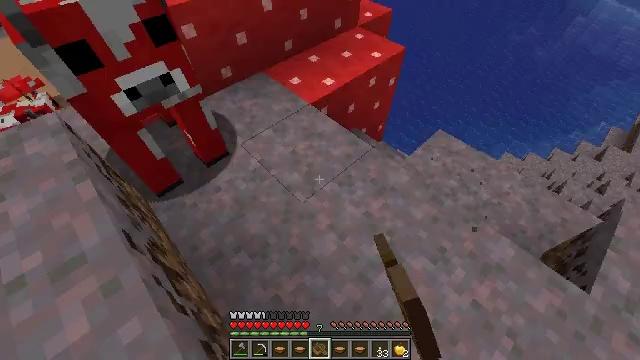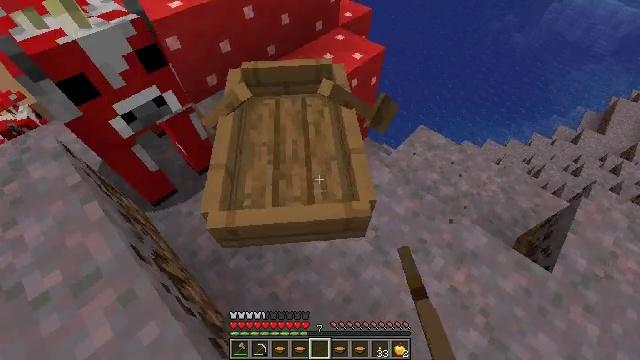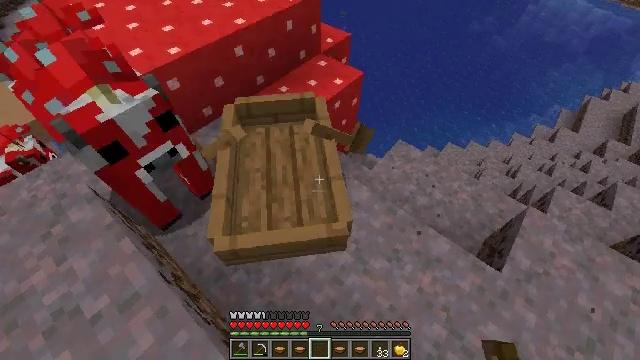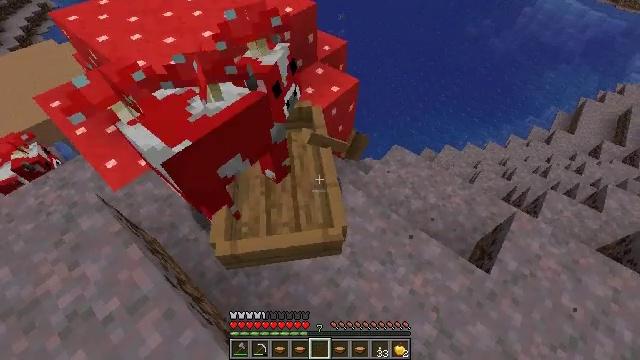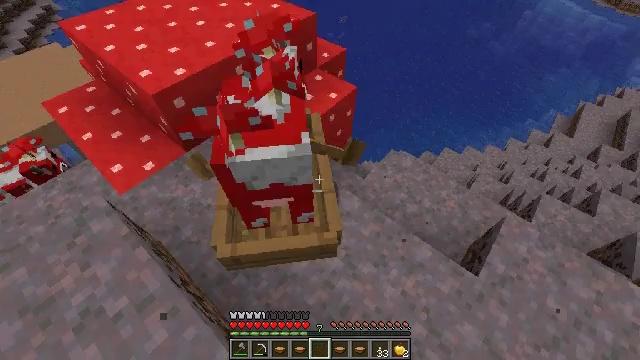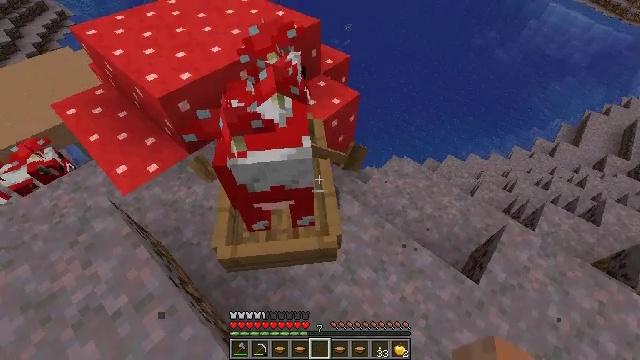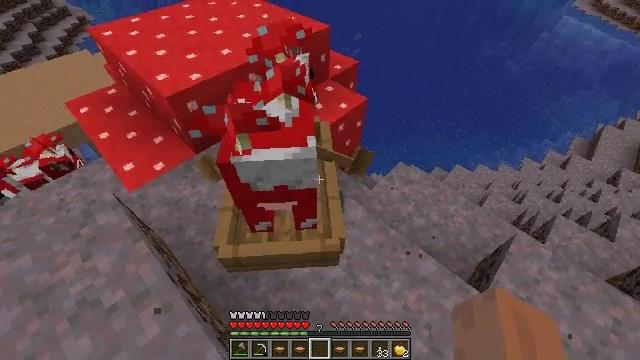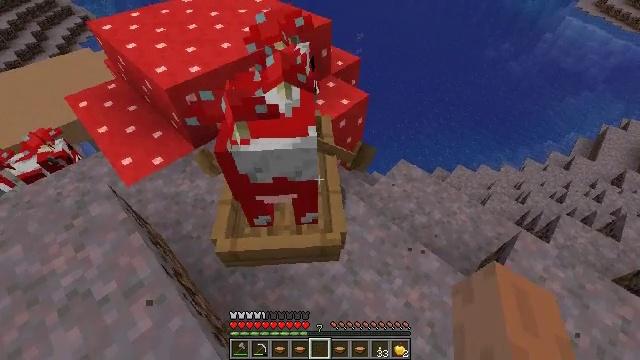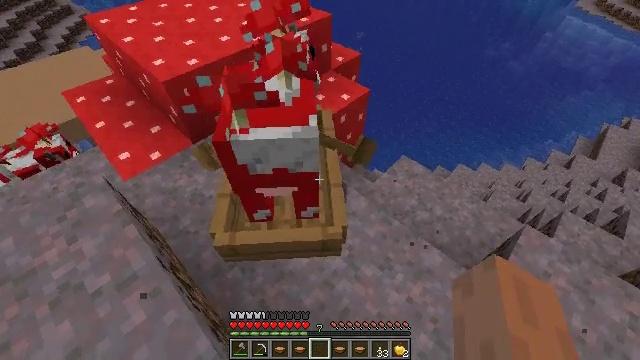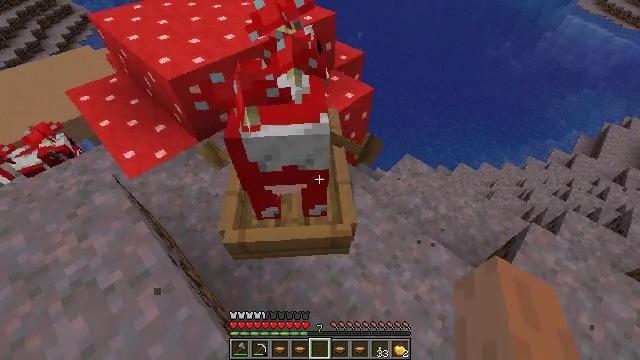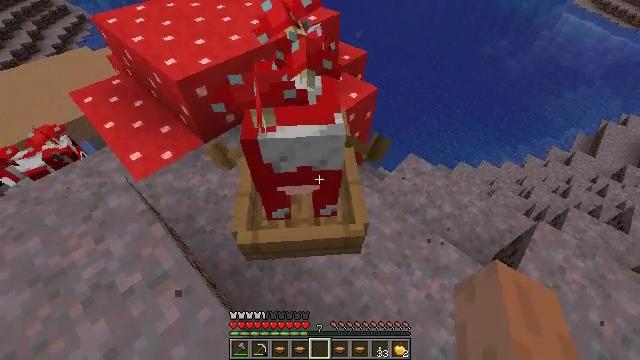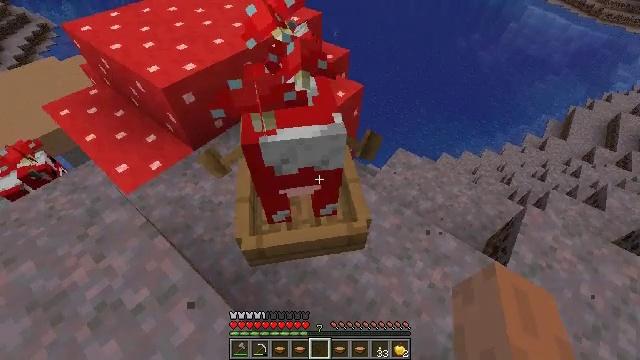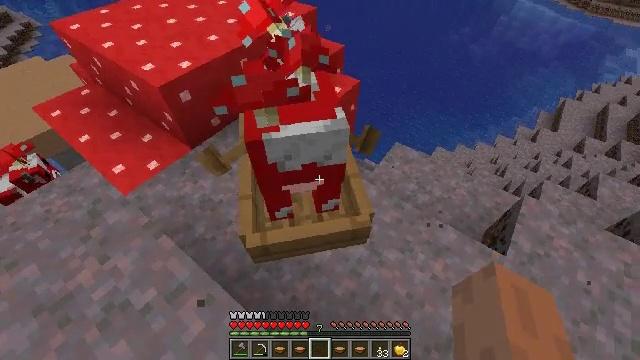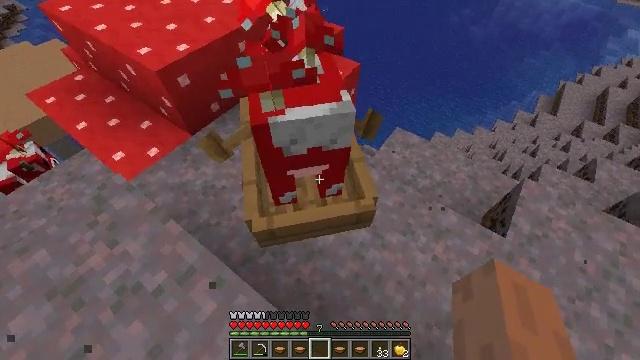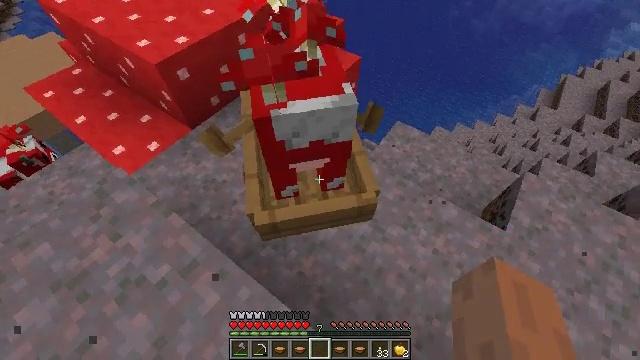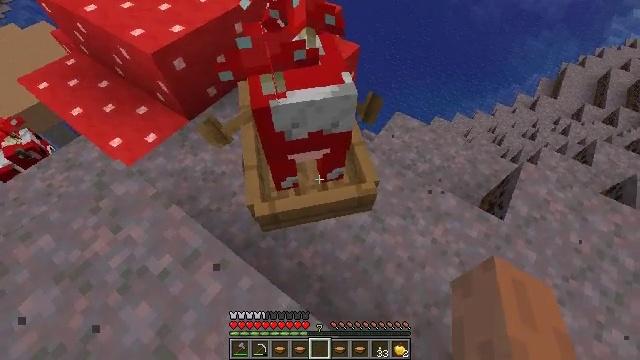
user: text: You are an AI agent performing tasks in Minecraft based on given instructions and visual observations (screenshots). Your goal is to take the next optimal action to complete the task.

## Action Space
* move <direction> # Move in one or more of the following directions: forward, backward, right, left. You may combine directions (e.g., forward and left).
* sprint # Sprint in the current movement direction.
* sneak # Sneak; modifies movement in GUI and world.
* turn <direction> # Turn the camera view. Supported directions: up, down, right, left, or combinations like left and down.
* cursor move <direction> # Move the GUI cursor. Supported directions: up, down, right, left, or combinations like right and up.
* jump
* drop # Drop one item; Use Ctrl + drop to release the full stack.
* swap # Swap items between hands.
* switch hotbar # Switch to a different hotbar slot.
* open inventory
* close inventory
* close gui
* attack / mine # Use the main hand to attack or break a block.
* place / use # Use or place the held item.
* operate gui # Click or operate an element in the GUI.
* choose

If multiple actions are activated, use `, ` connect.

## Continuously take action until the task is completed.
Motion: motion action
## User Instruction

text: Drop a mushroom stew.
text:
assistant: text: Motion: move back, turn right and down, use / place, jump
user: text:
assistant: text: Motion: turn right, jump
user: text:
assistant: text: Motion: jump
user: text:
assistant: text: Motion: no_op
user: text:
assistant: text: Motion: turn left and up
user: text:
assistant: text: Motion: turn left and up
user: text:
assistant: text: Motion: move left
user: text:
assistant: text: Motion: move left
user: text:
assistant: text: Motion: move left
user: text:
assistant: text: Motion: move left
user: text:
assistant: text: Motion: turn right
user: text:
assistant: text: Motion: turn right
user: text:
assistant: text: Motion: turn down
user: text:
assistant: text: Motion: turn down
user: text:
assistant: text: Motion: turn down, use / place
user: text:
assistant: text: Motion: turn down, use / place
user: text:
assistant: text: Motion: turn right and down, use / place
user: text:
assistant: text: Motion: turn right
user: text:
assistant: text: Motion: turn right
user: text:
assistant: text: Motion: no_op
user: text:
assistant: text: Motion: no_op
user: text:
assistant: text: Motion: no_op
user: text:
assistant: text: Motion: turn right
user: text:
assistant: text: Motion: no_op
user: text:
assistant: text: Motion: move right
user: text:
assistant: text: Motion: move right
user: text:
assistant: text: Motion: move right
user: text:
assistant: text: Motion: move right, turn right
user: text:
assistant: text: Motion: move forward and move right, turn right
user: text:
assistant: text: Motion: move forward and move right, turn right and up